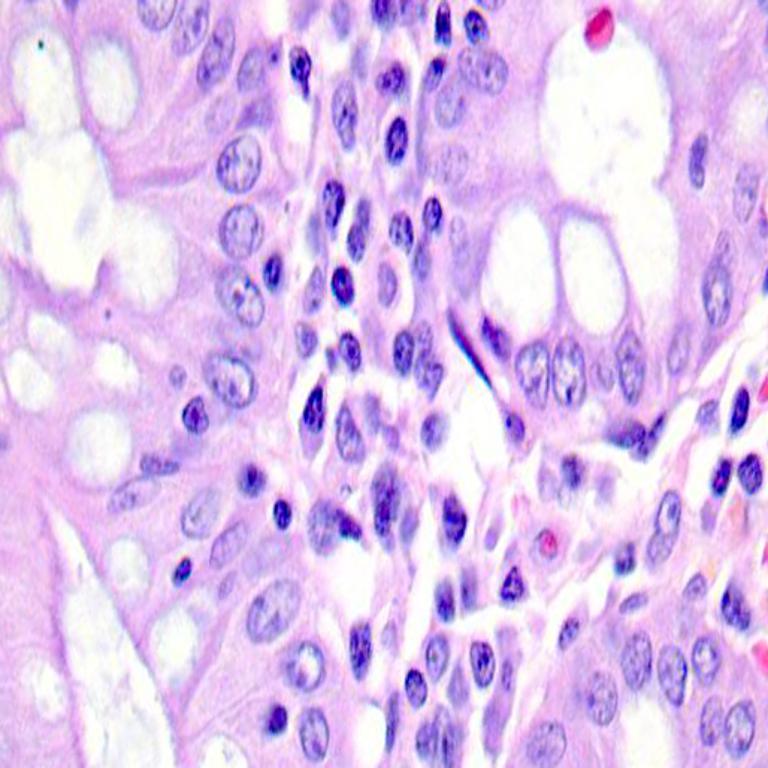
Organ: colon
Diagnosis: benign